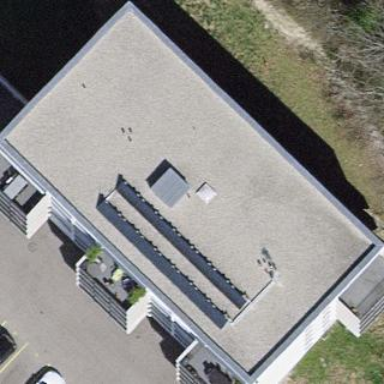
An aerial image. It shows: Image showing building with apartments.